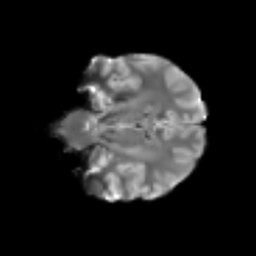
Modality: T2w
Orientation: coronal
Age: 25
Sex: female
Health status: healthy
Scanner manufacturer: siemens
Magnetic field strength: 3 T
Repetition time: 3.6 s
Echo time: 0.0964 s